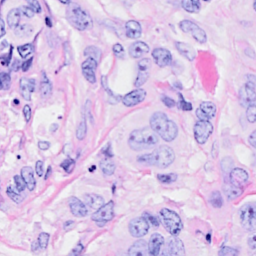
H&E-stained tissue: Breast